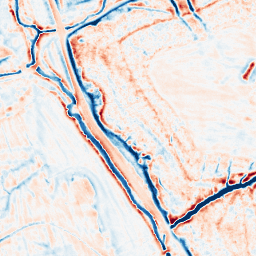
Category: edge_preserving
Decomposition family: bilateral
Decomposition parameters: d: 15
sigma_color: 50
sigma_space: 100
Upsampling method: sinc_hamming
Upsampling parameters: scale: 2
kernel_size: 4
Upsampling scale: 2